Field crop: maize
Growth stage: 1
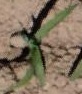
Species: maize